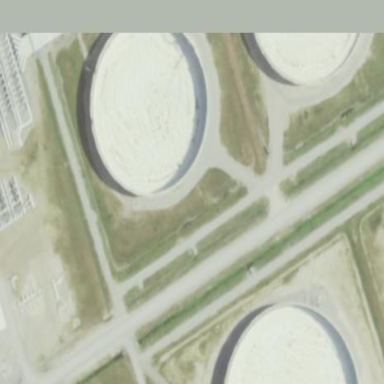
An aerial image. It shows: Storage tank created as man-made structure.